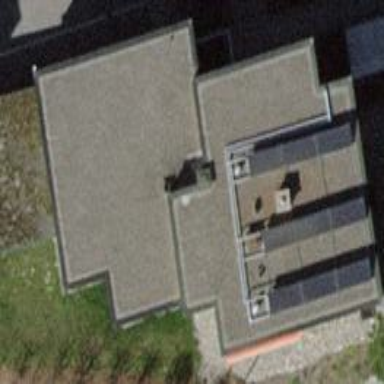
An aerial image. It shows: Flat-roofed building.